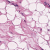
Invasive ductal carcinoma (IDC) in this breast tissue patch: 0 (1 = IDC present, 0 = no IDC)